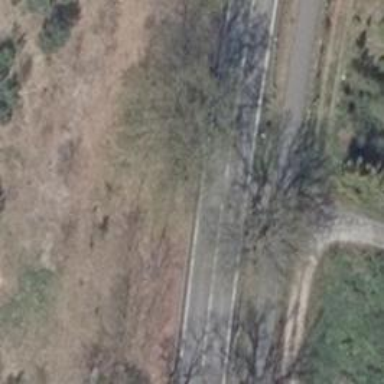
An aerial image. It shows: Primary road with asphalt surface.